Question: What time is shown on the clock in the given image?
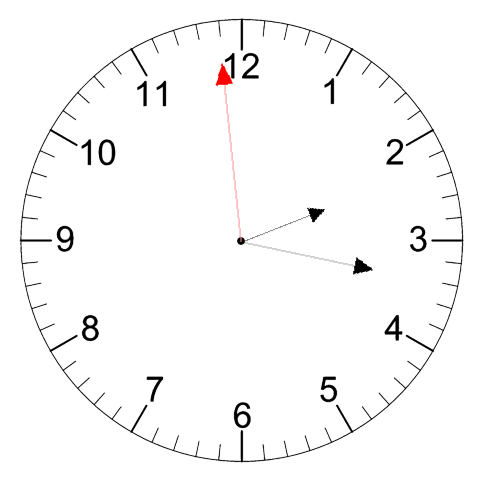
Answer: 02:16:59